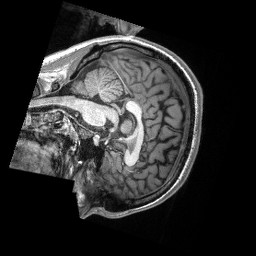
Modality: T1w
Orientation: sagittal
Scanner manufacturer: siemens
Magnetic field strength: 3 T
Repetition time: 2.3 s
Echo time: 0.00308 s